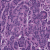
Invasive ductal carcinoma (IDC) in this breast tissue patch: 1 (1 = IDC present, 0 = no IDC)